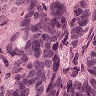
Metastatic tissue present: yes